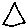
Label: triangle